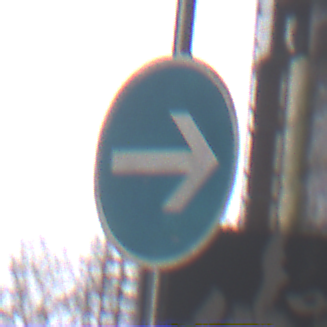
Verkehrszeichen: VorgeschriebeneFahrtrichtungHierRechts
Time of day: Midday
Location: Roofed (Special)
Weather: Overcast
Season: NotSpecified
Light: Natural